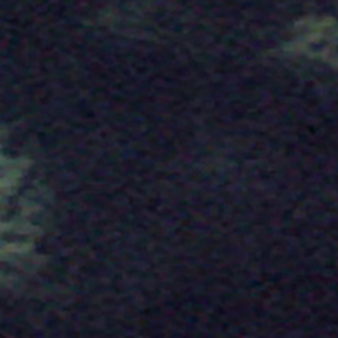
Label: other